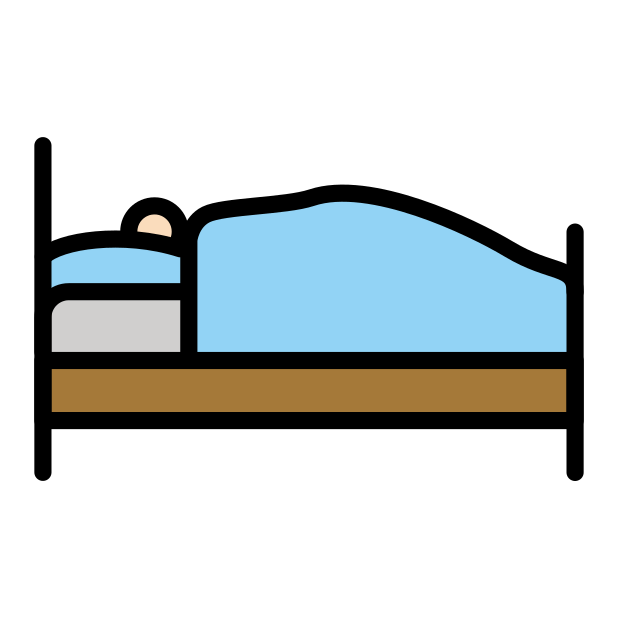
person in bed: light skin tone